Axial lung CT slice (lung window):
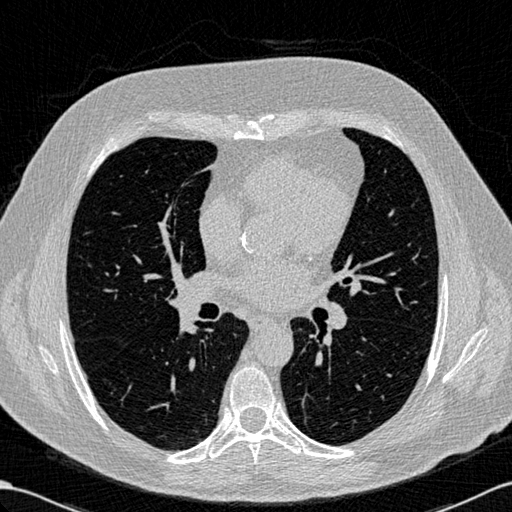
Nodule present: no